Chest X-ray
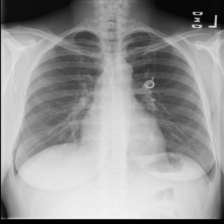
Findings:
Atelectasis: negative
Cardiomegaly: negative
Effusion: negative
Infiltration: negative
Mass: negative
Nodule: negative
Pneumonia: negative
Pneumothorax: negative
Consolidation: negative
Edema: negative
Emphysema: negative
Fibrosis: negative
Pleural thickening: negative
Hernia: negative